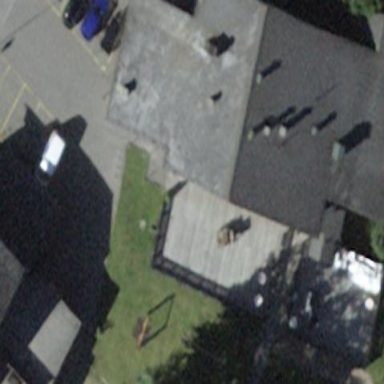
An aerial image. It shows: Hotel with tiled roof.